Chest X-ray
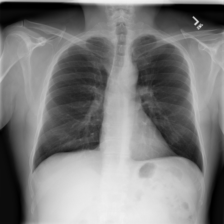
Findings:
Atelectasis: negative
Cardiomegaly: negative
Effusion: negative
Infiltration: negative
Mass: negative
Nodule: negative
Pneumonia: negative
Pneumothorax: negative
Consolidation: negative
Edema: negative
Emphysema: negative
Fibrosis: negative
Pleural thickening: negative
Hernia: negative